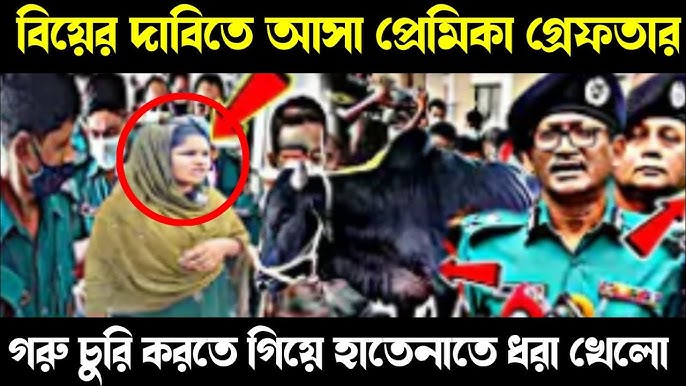
Text: বিয়ের দাবিতে আসা প্রেমিকা গ্রেফতার। গরু চুরি করতে গিয়ে হাতেনাতে ধরা খেল
Label: Non Hate